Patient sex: M
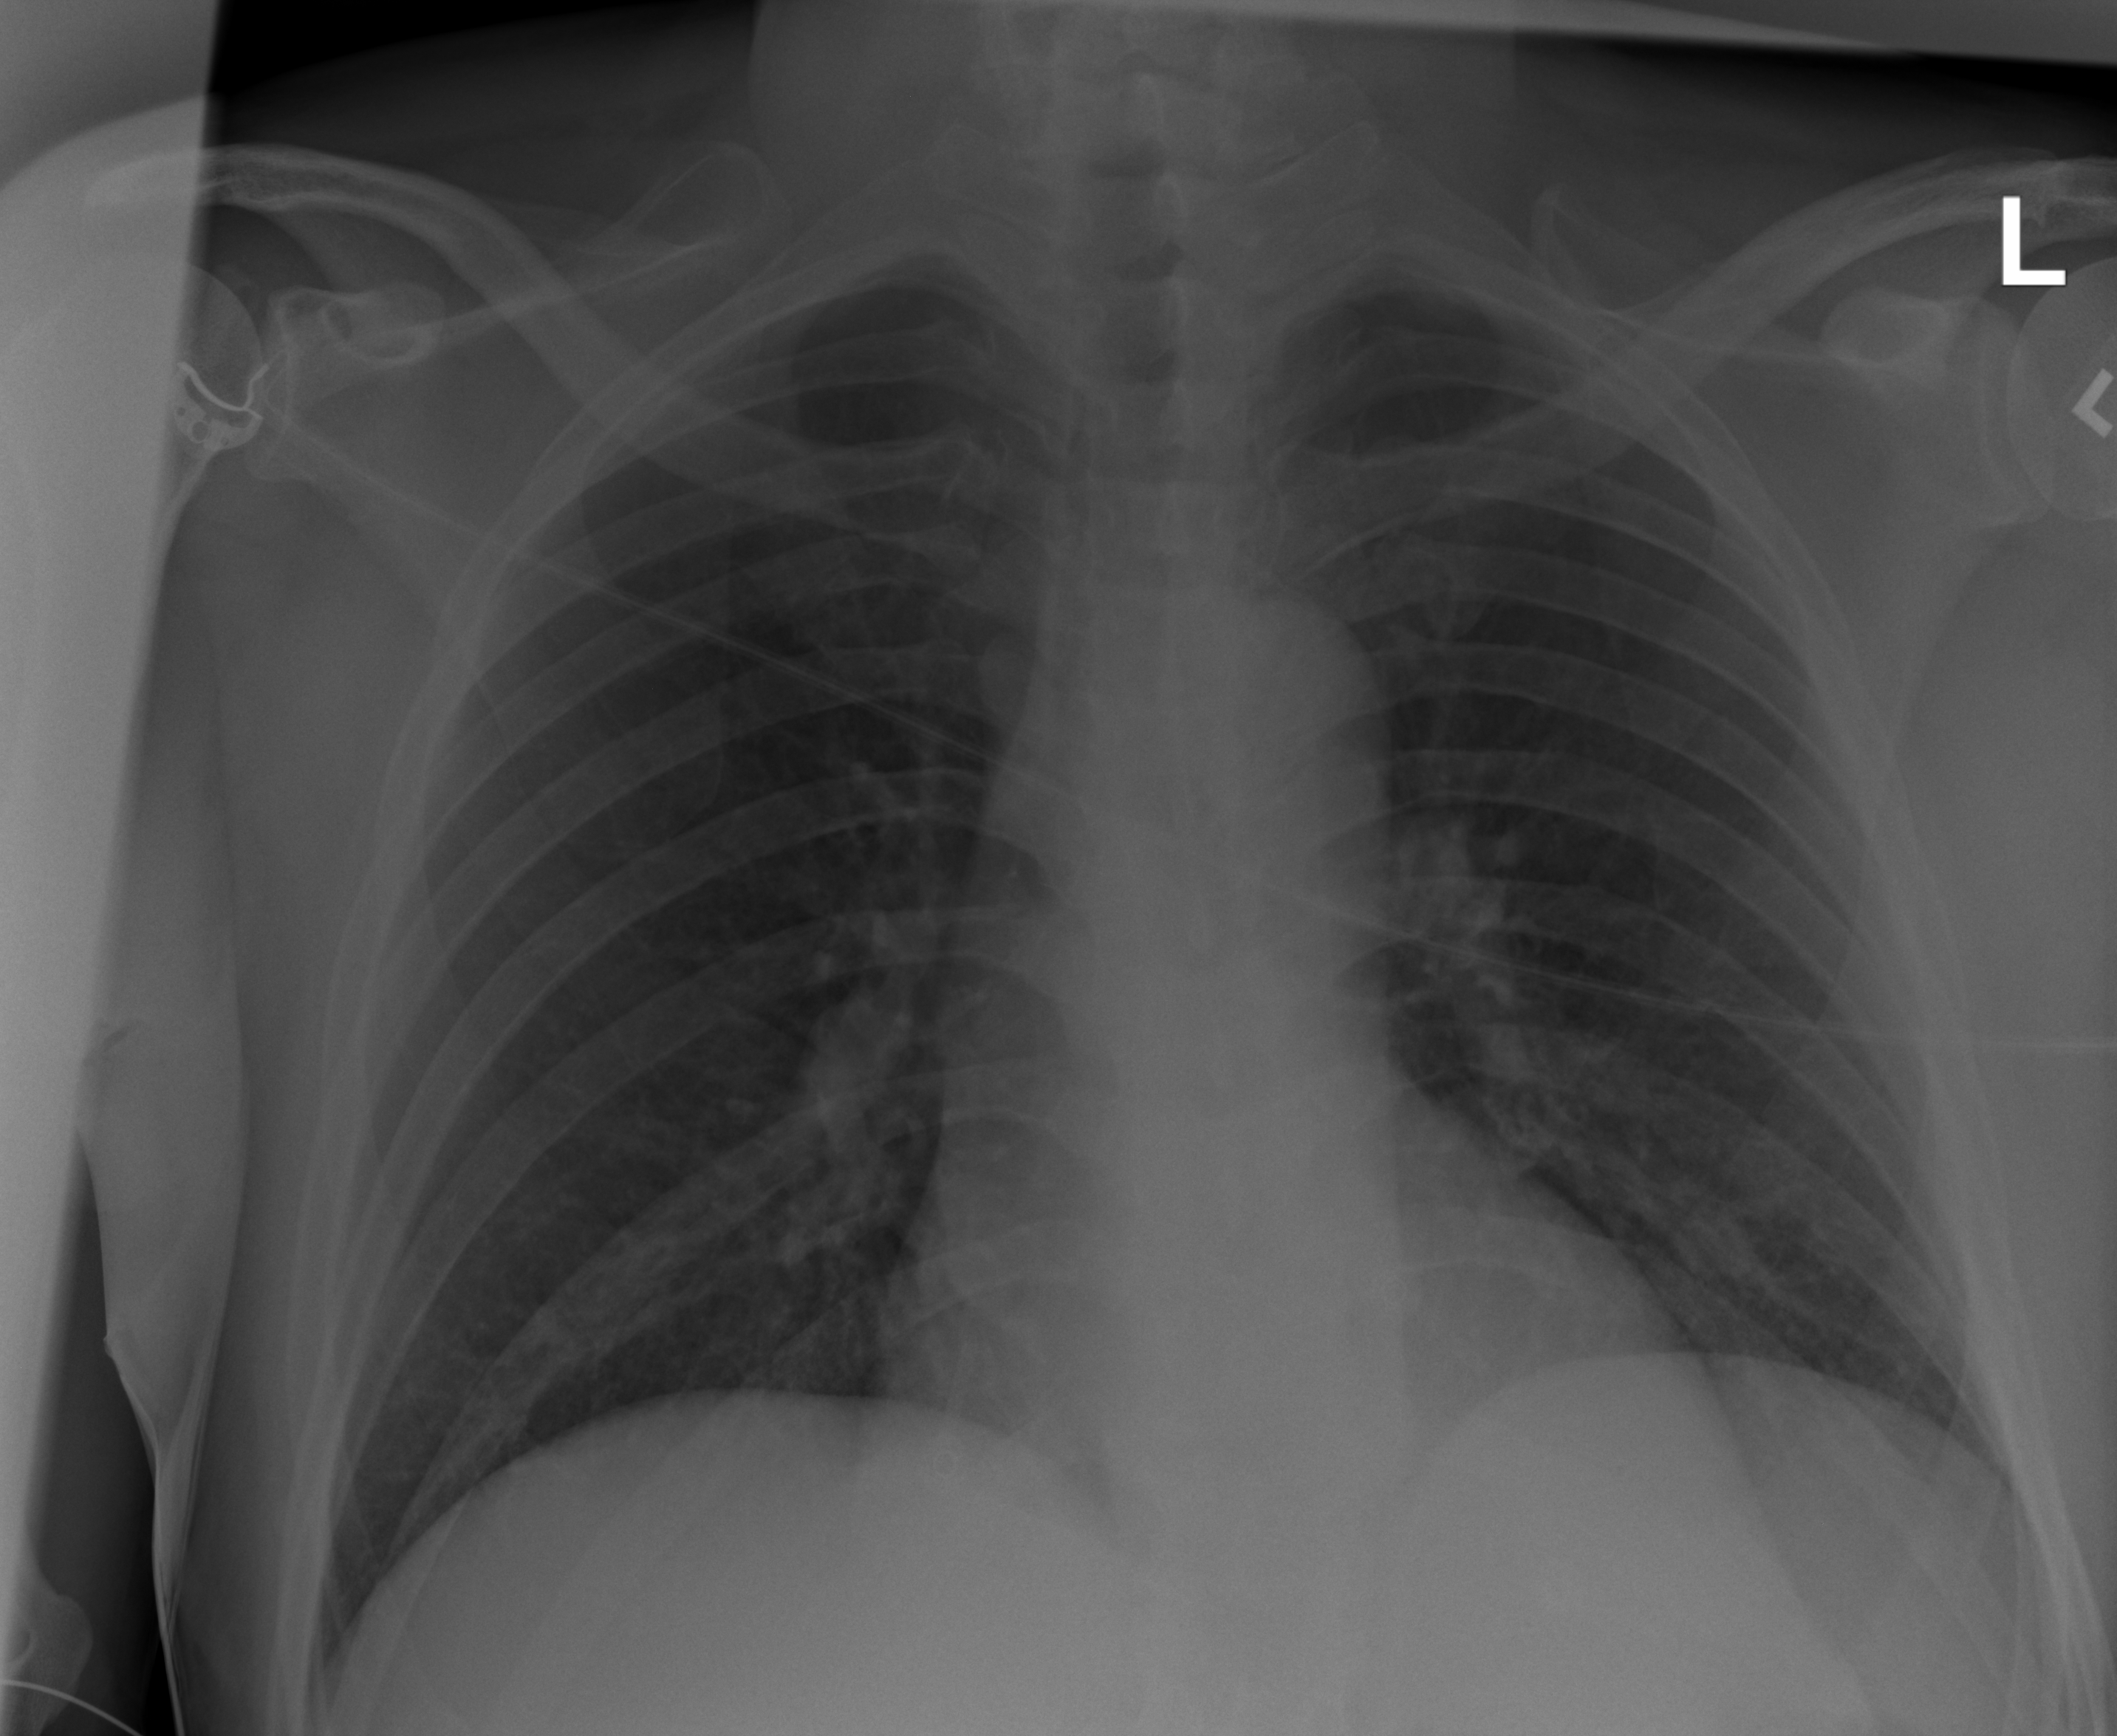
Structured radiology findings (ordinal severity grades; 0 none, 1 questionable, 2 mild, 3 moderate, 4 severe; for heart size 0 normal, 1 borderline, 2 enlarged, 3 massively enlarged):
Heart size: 1
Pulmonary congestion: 0
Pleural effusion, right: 0
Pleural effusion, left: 0
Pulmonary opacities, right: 0
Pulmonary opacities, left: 0
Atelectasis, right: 1
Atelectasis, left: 1